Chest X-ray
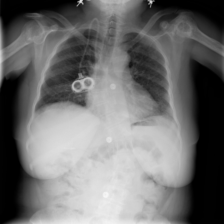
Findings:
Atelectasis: negative
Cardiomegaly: negative
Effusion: negative
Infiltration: positive
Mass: negative
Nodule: negative
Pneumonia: negative
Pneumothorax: negative
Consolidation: negative
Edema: negative
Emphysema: negative
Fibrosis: negative
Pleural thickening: negative
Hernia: negative